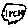
Label: circle